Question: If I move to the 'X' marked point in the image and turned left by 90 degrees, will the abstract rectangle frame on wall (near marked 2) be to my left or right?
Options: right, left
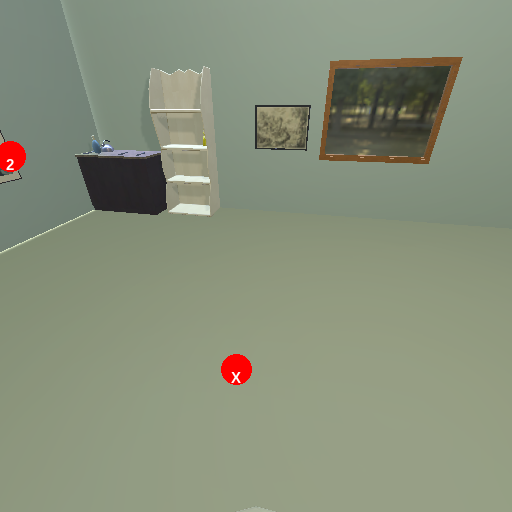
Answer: right